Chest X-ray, PA view. Patient: 73 years old, sex M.
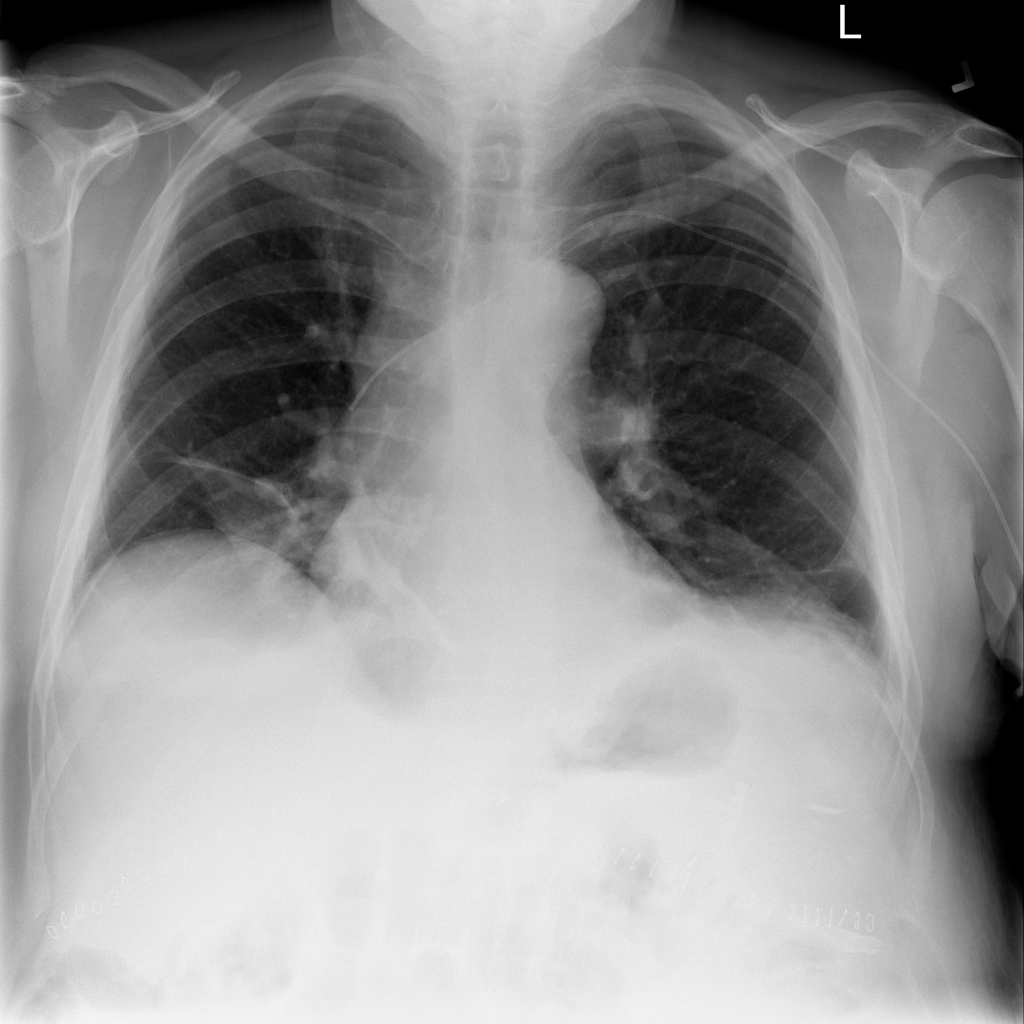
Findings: Atelectasis